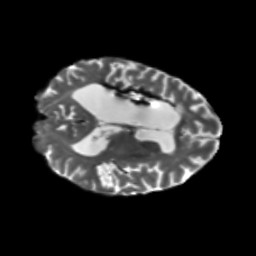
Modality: T2w
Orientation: axial
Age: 53
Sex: female
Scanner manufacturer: siemens
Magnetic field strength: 3 T
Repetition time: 5.47 s
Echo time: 0.0854 s